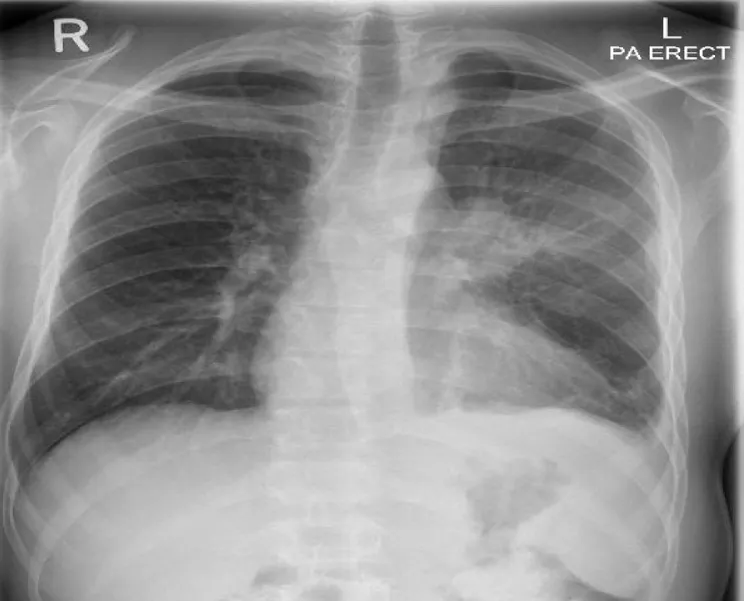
Chest x-ray showed airspace opacity is noted in the left perihilar region.
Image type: radiology (x_ray)